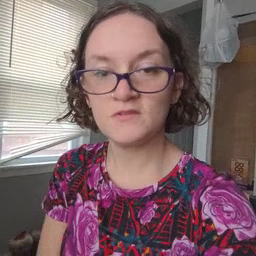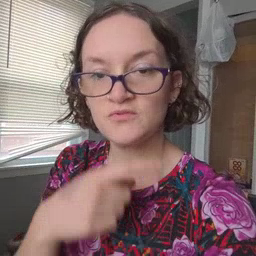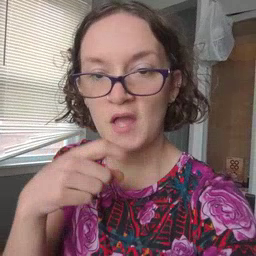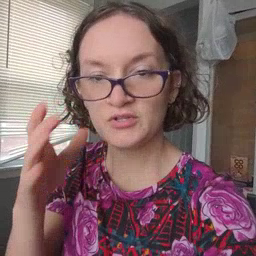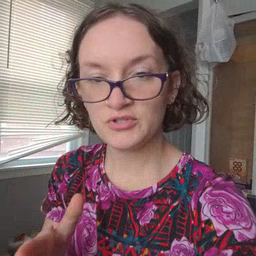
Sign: dryer